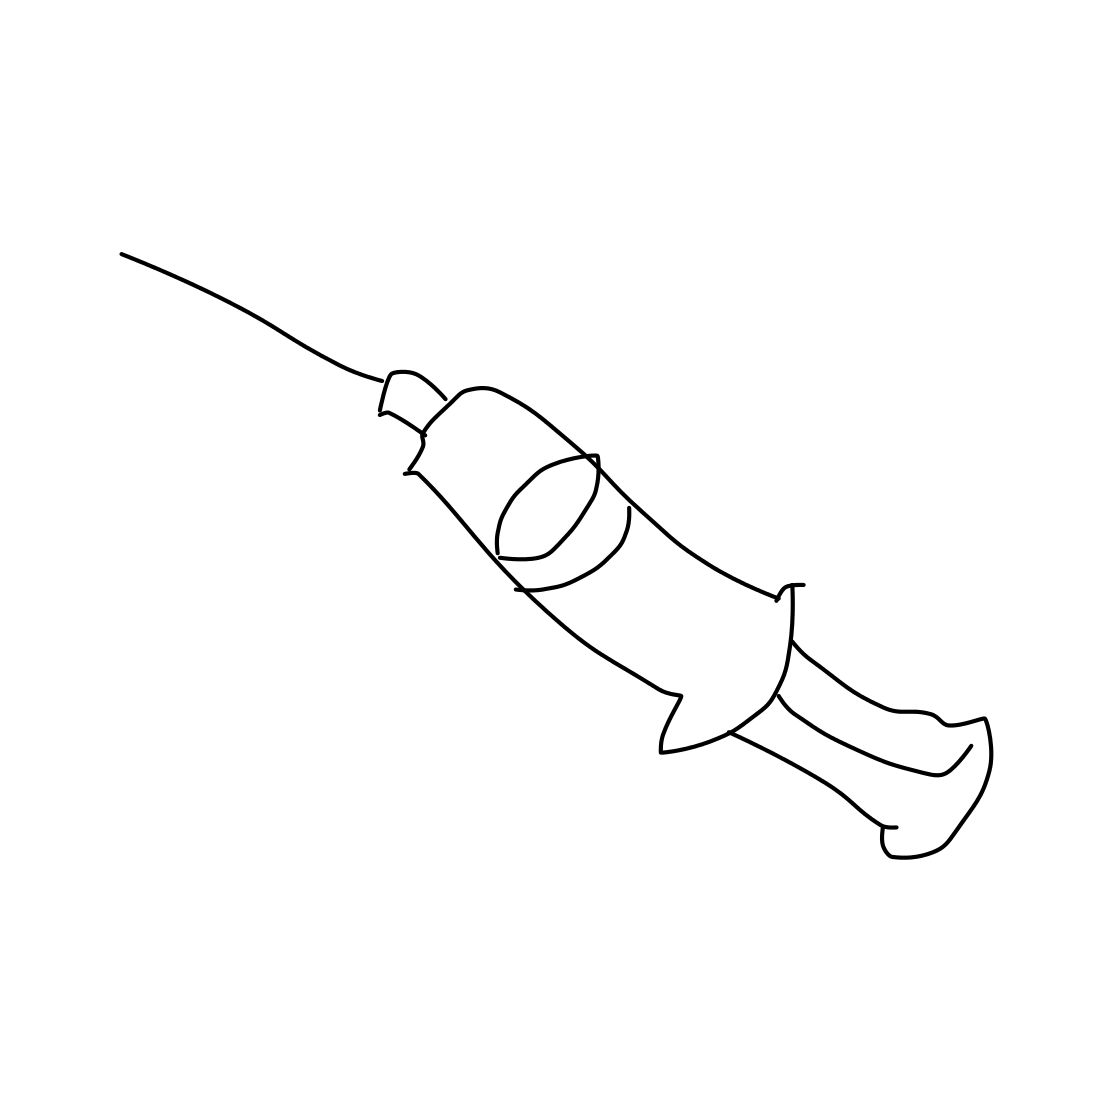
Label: syringe